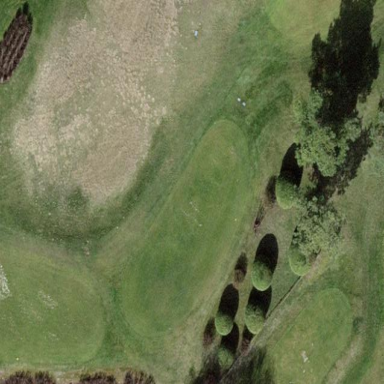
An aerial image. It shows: Golf tee.